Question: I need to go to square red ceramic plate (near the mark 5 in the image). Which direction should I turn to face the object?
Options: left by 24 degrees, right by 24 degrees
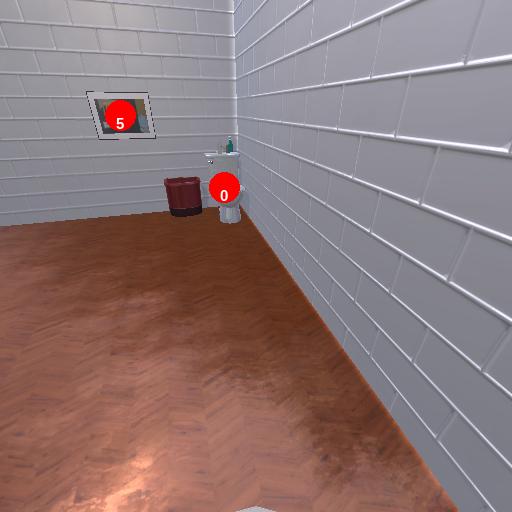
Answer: left by 24 degrees